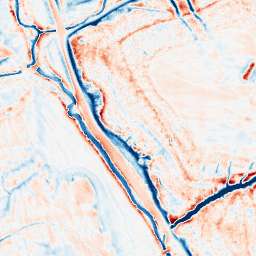
Category: edge_preserving
Decomposition family: anisotropic_diffusion
Decomposition parameters: iterations: 50
kappa: 10
gamma: 0.15
Upsampling method: lanczos
Upsampling parameters: scale: 8
Upsampling scale: 8